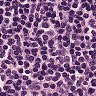
Metastatic tissue present: no